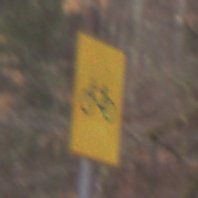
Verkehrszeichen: RadverkehrOhnePfeilsymbol
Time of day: Midday
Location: Outdoor (Nature)
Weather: Overcast
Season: Autumn
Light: Natural